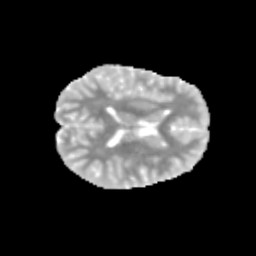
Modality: MD
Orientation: axial
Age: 9
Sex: female
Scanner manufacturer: siemens
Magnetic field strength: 3 T
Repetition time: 3.8 s
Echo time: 0.07 s